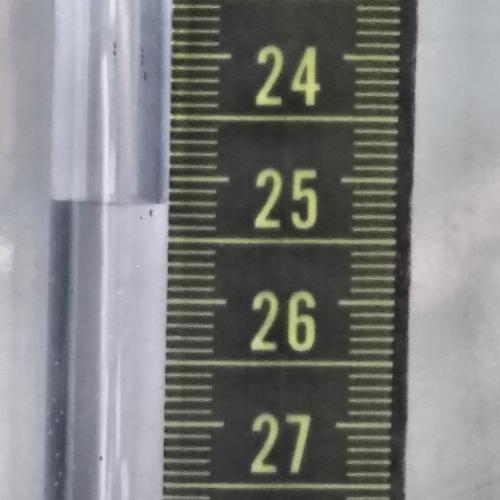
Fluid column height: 25.2 cm